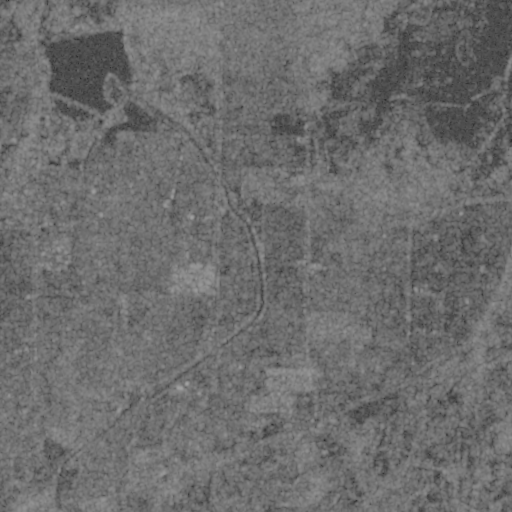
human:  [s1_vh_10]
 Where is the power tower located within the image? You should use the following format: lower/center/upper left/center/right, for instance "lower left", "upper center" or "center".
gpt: The power tower is located in the lower center of the image.
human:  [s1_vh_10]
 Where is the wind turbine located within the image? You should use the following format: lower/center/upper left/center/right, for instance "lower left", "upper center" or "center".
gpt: The wind turbine is located in the upper left of the image.
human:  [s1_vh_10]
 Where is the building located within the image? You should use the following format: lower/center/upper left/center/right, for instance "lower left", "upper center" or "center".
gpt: There is no building in the image.

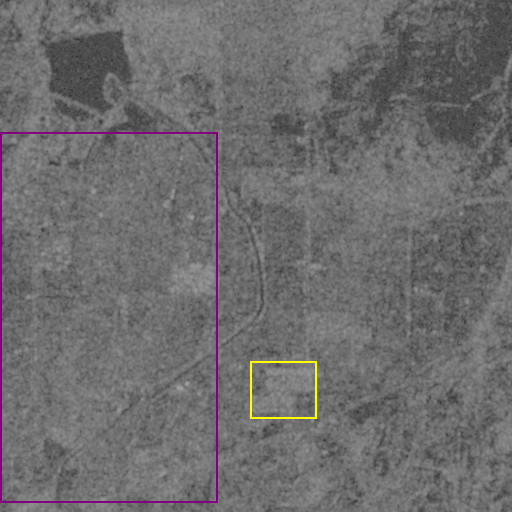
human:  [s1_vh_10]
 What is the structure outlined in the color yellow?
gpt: The structure outlined in yellow is a power substation.
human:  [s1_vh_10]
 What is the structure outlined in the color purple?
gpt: The structure outlined in purple is a solar farm.
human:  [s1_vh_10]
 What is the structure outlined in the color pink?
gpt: There is no pink outline.